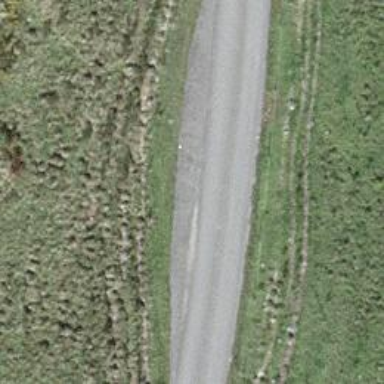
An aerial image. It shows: Passing place on the road.